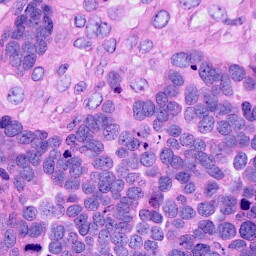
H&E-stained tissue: Ovarian